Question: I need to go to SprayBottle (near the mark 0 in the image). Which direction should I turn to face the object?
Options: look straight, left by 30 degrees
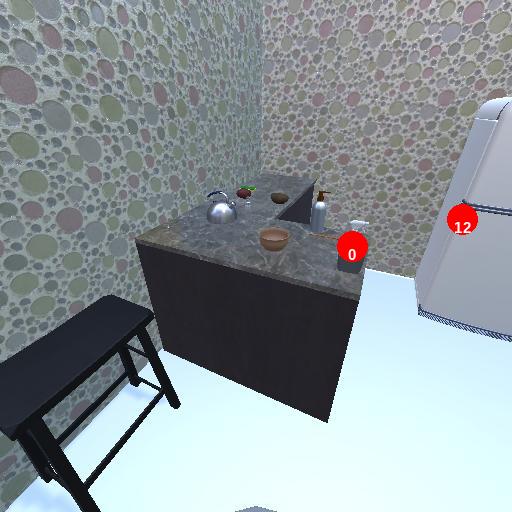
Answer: look straight